Question: I have the following HTML:
'''
<select>
<option value="0">Remove Me</option>
<option value="1">Test 1</option>
<option value="2">Test 2</option>
<option value="3">Test 3</option>
<option value="4">Test 4</option>
<option value="5">Test 5</option>
</select>
'''
And I want when the user click on the select, the option with value '0' to be removed. This is the jQuery script I am using:
'''
$('select').on('click',function(){
$(this).find('option[value="0"]').remove();
});
'''
This is working in Firefox and IE(10,9,8) but in Chrome, when the option is removed, the last one is duplicated like this:

If I click on the select again, when it expands, the duplicated option is gone.
Why this is not working in the first place like in FireFox?
This is fidle of my issue - <URL>
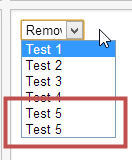
Answer: As a workaround:
<URL>
'''
$('select').one('focus',function(){
$(this).find('option[value="0"]').remove();
});
'''
I don't know where this strange behaviour comes from...